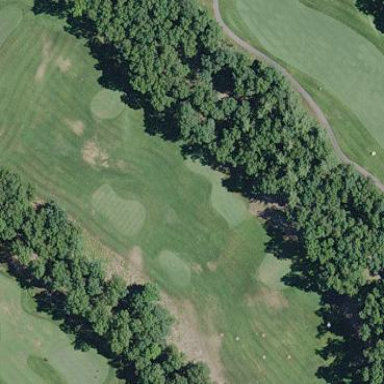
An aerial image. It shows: Grassy area used as driving range for golf.